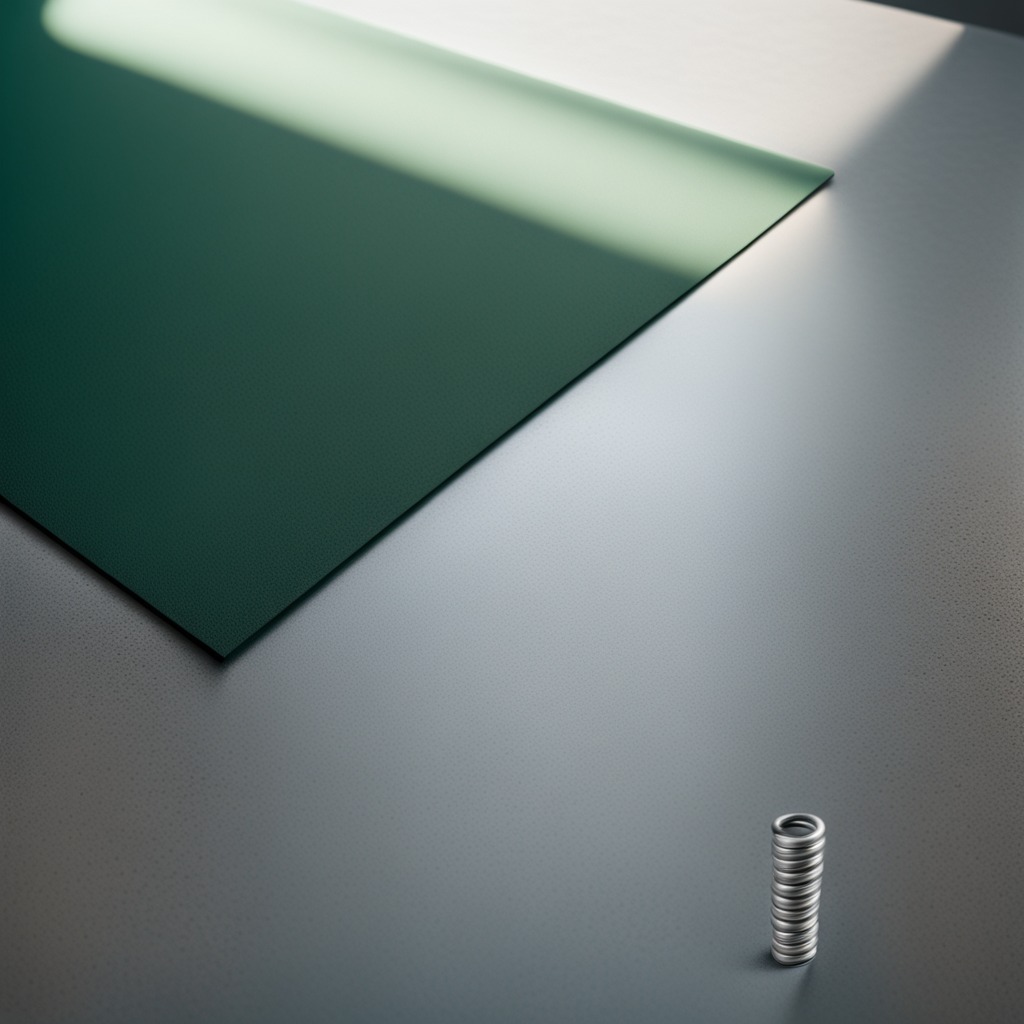
A coiled metal spring lying on the green rubber mat inside a workshop under bright overhead lighting crisp shadows high clarity worn but beneath the mat